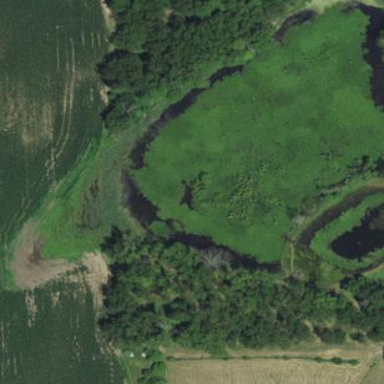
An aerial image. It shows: Pond with natural water.